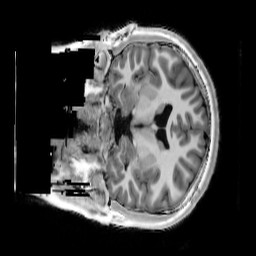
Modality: T1w
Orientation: coronal
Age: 16
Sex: female
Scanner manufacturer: siemens
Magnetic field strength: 3 T
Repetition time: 4 s
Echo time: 0.00291 s